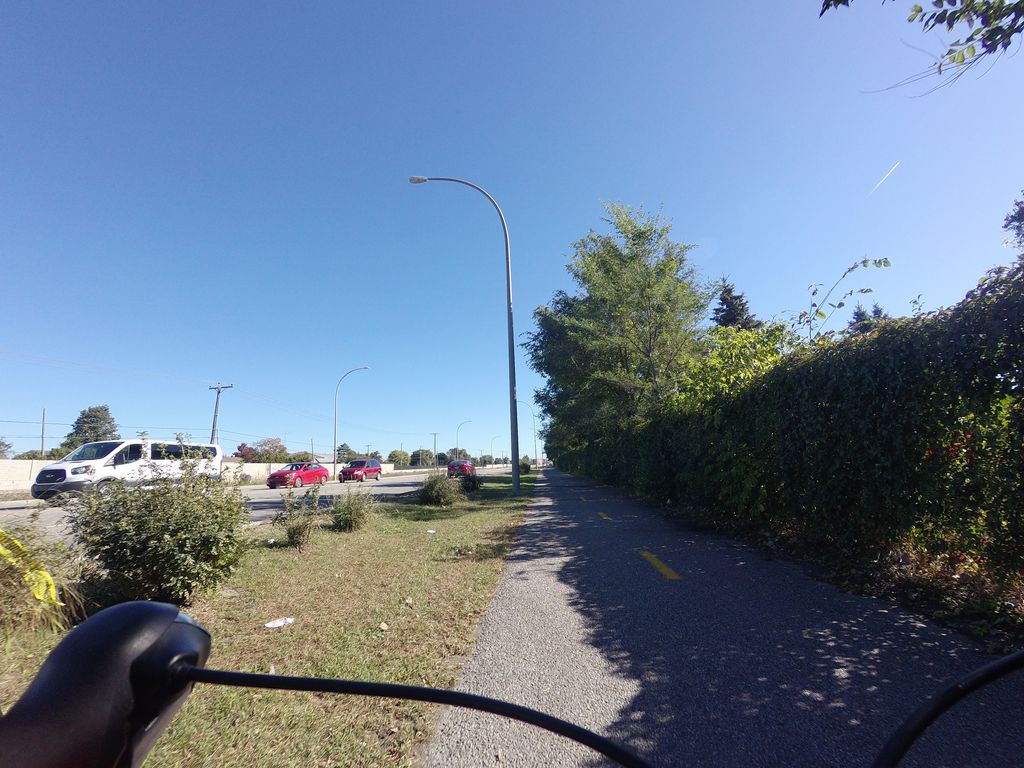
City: ottawa-gatineau